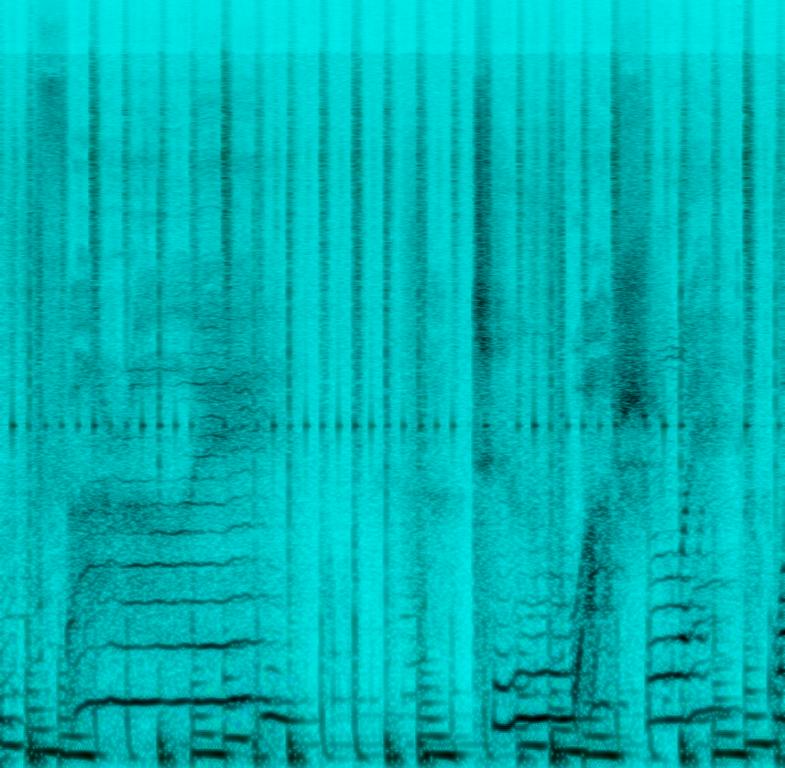
A quirky drum machine and warm synth bass provide the accompaniment for a female singer with noticeable reverb. A wild theremin with delay and wide aggressive vibrato enters to give the music a wild sci-fi feel.